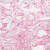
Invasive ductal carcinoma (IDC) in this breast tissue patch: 0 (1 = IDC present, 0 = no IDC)